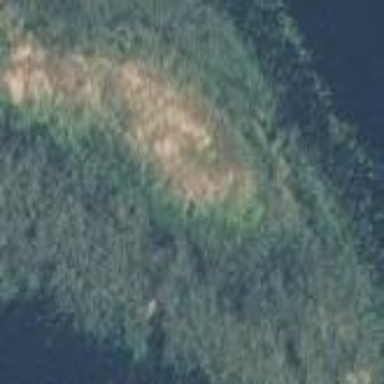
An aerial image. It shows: Islet.